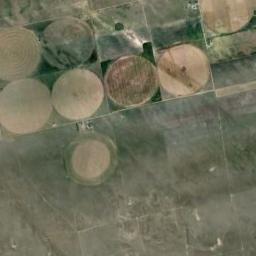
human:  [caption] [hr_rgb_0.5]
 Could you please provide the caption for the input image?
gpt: Several khaki circular farmlands are neatly arranged on the ground .

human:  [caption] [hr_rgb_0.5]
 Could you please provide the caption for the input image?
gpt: There are some bare circle farmland in the green land .

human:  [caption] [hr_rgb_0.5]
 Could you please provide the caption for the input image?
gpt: Several neatly arranged green and tan mixed circular farmland .

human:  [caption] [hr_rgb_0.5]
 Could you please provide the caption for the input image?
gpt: The circular farmland is divided into different areas .

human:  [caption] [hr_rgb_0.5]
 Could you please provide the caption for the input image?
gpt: There are some yellow circular farmlands of the same size arranged neatly .